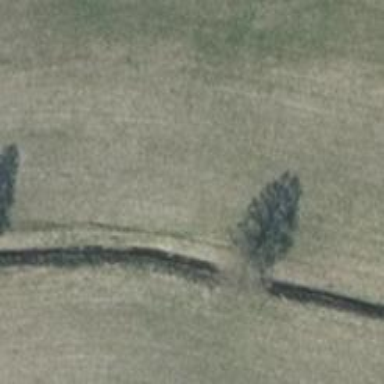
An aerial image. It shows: Deciduous broadleaved tree.